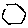
Label: hexagon